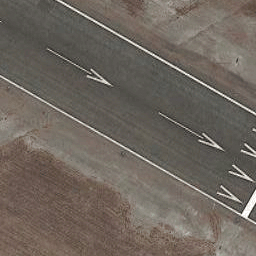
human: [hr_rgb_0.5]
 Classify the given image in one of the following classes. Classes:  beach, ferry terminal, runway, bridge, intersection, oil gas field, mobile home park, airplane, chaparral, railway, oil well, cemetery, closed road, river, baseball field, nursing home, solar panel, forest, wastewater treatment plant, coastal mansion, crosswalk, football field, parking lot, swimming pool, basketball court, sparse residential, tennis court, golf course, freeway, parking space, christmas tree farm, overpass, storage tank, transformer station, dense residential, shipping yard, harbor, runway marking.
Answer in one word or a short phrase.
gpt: runway